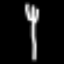
Label: fork